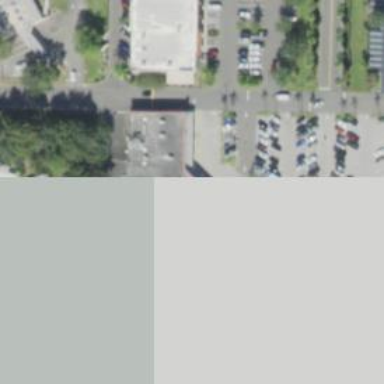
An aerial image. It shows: Retail building.